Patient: sex F, age 63
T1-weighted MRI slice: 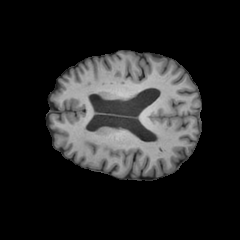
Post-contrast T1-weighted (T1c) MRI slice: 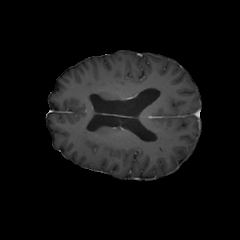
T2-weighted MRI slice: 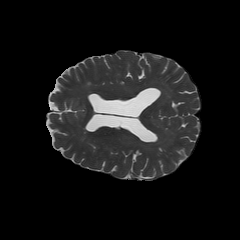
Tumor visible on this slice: no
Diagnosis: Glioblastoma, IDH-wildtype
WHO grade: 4